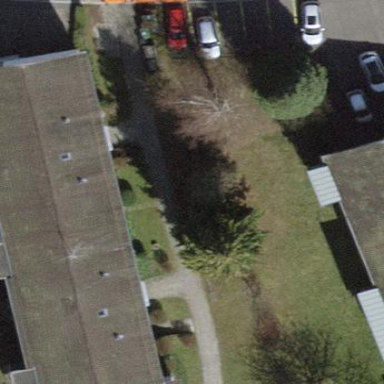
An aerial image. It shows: Pitched roof building.